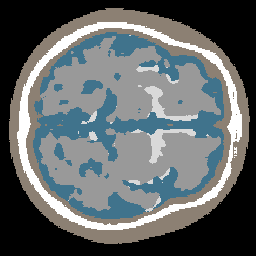
Label: no_lesion